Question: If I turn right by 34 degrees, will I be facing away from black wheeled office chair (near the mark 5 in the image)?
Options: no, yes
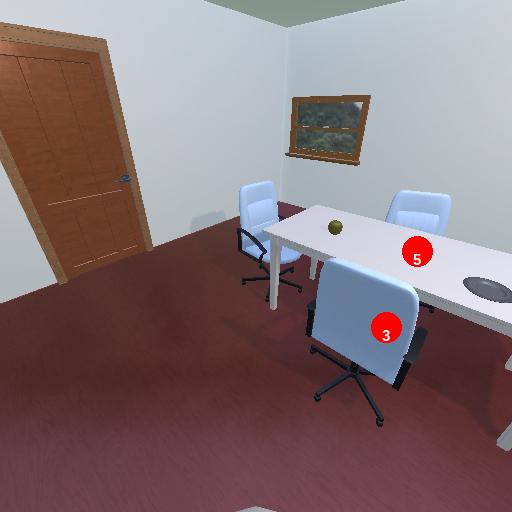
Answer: no